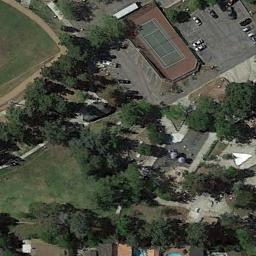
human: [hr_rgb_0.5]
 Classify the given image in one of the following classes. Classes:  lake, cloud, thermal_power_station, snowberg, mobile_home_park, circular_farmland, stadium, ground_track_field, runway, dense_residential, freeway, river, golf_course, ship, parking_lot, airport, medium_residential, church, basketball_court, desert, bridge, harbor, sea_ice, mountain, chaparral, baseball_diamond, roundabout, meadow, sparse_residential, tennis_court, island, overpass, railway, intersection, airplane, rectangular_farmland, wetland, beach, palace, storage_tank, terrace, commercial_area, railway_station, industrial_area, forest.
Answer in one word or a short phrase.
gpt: tennis_court